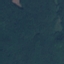
Land use / land cover: Forest